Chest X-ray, PA view. Patient: 49 years old, sex F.
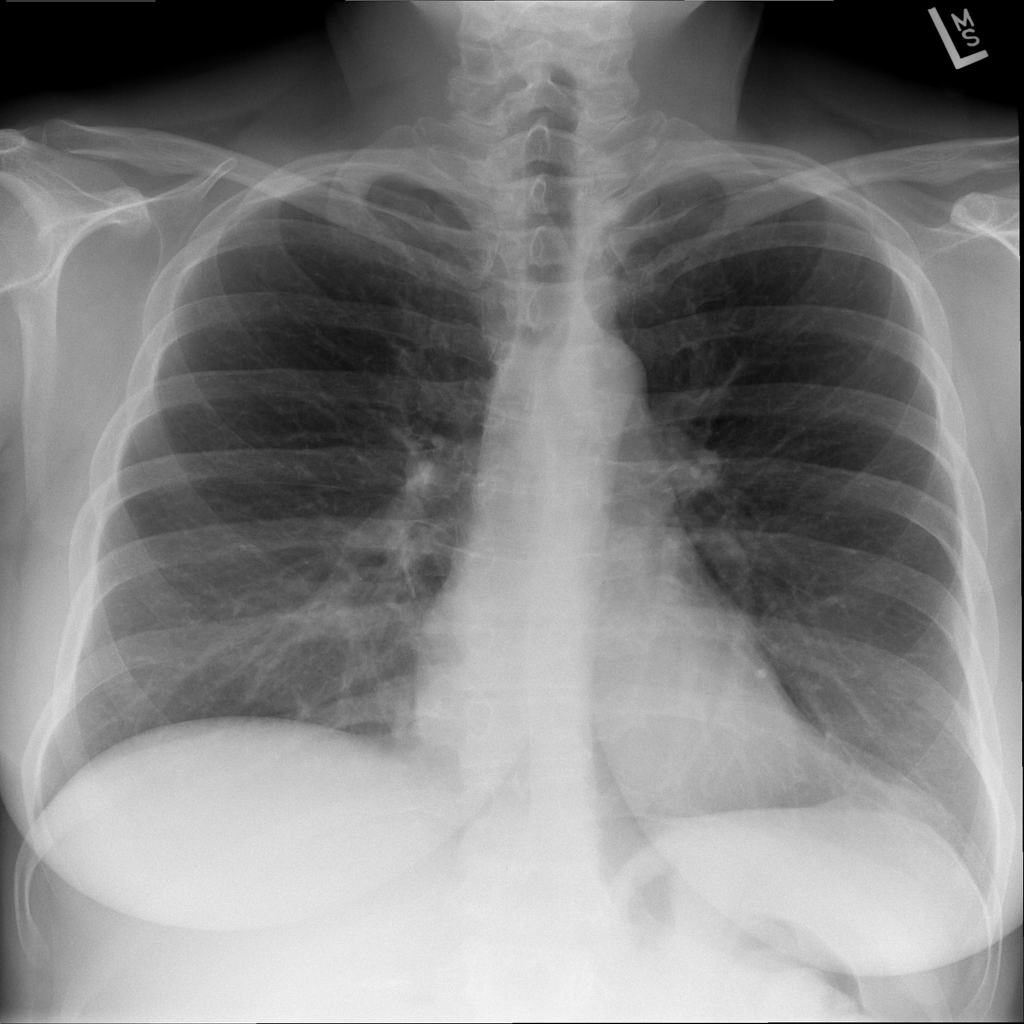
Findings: No Finding